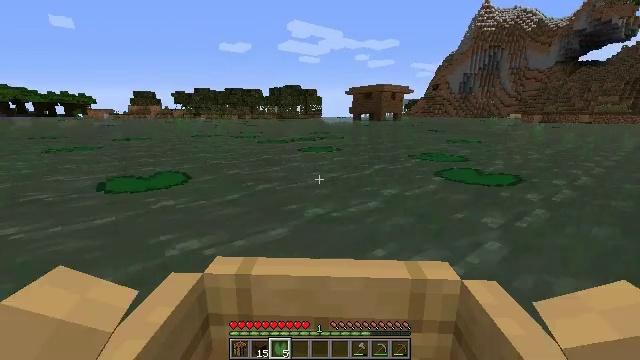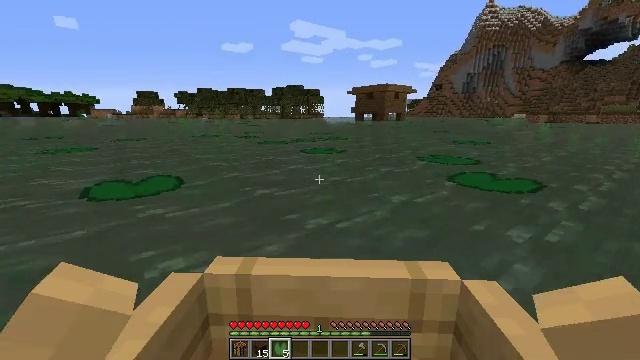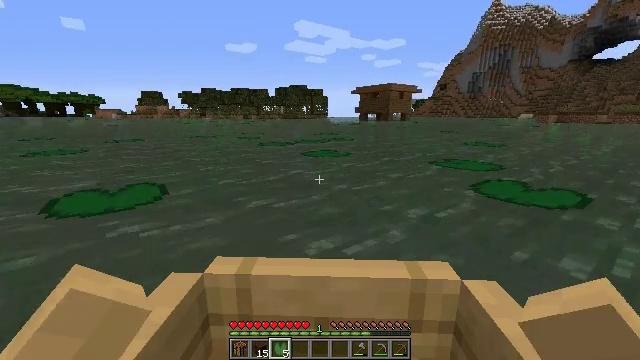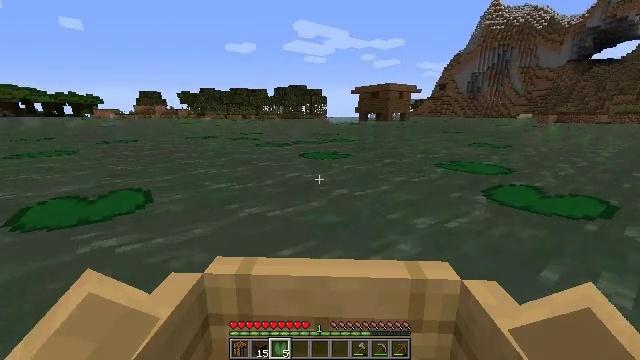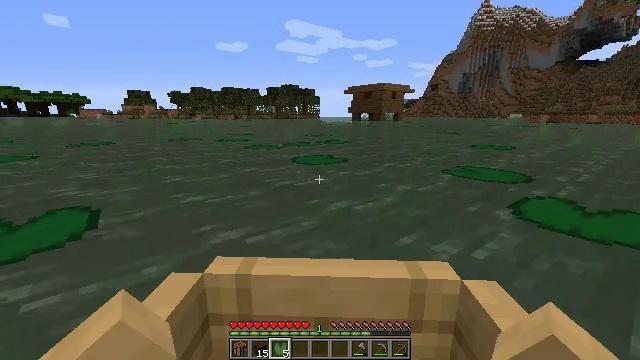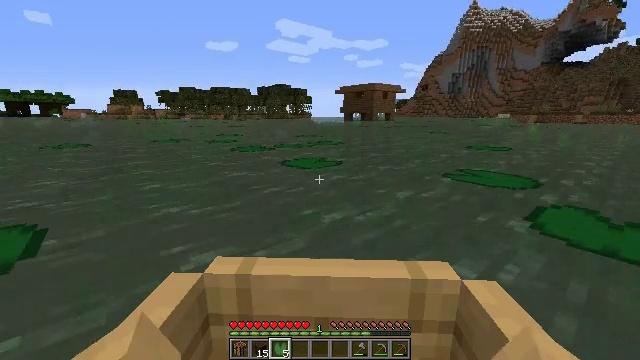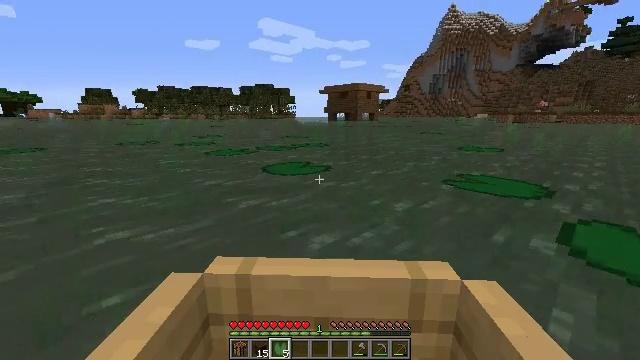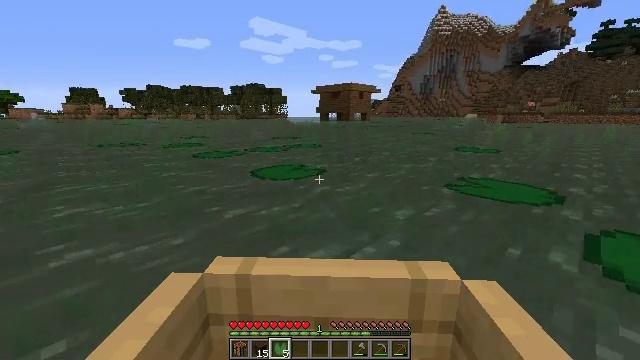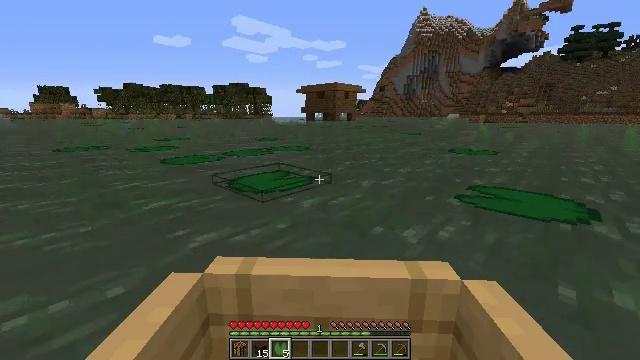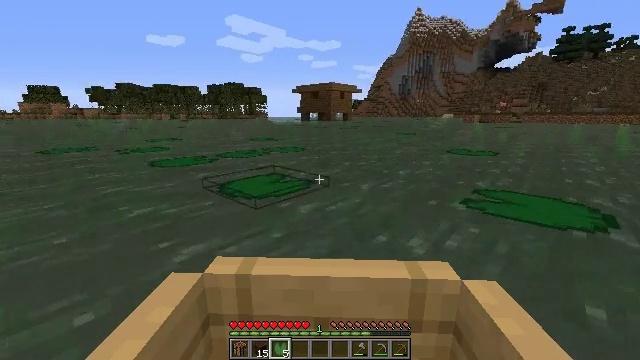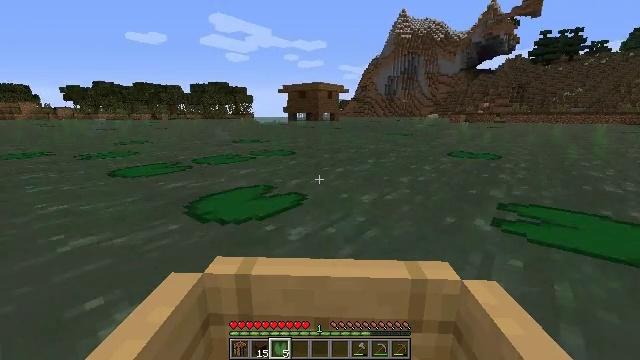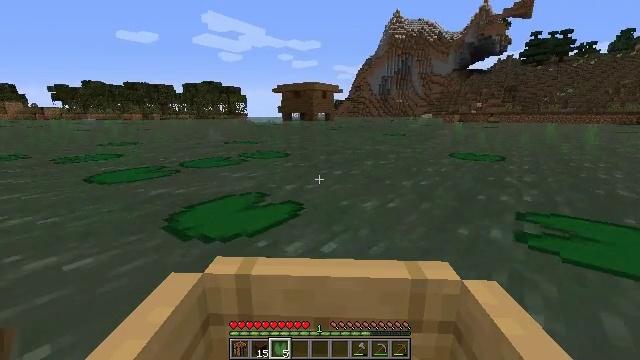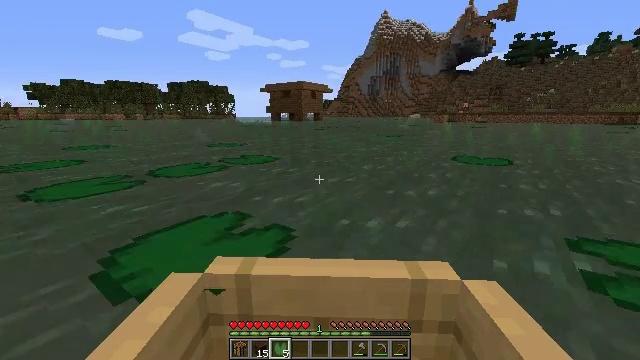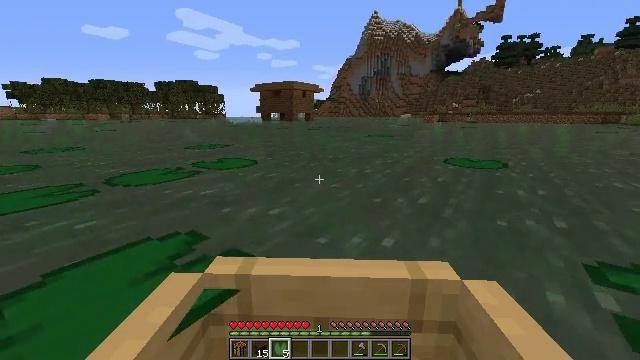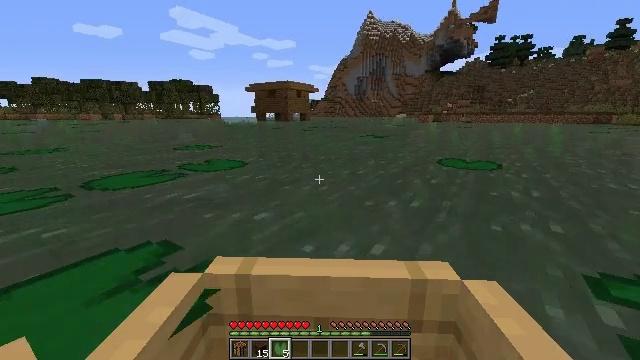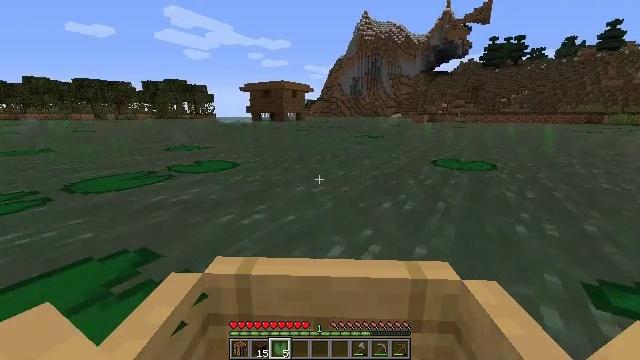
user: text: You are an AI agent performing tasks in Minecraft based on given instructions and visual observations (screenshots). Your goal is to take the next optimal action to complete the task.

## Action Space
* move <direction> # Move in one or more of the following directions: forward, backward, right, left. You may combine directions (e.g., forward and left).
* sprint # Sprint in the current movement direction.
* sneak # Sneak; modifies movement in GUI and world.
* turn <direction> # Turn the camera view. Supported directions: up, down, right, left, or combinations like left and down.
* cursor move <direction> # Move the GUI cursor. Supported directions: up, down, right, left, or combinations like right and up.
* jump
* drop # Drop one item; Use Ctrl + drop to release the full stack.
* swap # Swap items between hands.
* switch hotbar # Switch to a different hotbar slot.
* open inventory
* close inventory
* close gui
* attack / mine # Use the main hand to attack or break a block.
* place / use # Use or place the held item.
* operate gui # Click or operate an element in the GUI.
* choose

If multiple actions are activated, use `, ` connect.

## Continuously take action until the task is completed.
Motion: motion action
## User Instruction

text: Drop a lily pad.
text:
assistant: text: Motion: move forward
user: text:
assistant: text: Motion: move forward and move right
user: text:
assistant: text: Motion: move forward and move right
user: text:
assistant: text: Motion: move forward and move right
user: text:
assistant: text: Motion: move forward and move right
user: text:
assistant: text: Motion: move forward
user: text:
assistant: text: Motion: move forward
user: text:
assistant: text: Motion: move forward
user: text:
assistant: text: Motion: move forward
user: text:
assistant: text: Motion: move forward
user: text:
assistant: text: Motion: move forward
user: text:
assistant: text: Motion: move forward
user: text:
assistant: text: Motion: move forward
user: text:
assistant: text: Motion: move forward
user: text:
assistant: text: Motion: move forward
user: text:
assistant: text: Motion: move forward
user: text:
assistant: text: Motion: move forward
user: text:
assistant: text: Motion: move forward
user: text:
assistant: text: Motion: move forward and move left
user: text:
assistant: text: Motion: move forward and move left
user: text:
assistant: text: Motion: move forward and move left
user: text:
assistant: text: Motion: move forward and move left
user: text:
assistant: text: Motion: move forward
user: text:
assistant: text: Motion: move forward
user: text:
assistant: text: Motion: move forward
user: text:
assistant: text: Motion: move forward
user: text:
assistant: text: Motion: move forward
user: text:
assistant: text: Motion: move forward
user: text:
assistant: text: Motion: move forward and move right
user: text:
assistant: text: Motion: move forward and move right